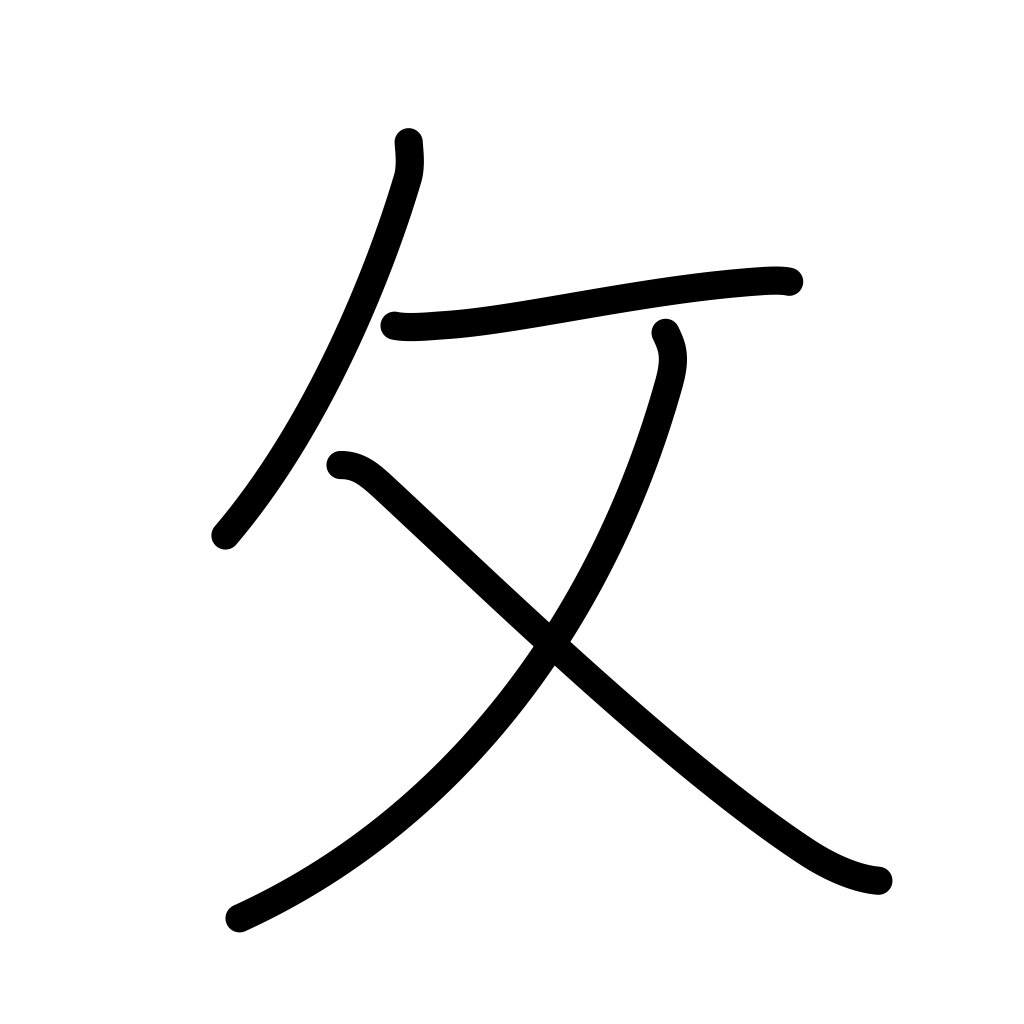
Meaning: strike, hit